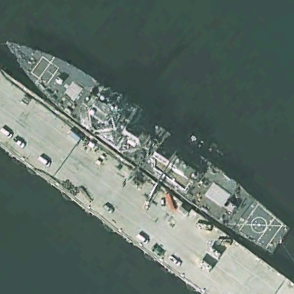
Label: destroyer